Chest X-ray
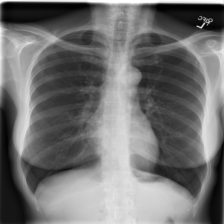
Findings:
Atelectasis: negative
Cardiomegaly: negative
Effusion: negative
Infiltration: positive
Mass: negative
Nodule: negative
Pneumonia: negative
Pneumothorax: negative
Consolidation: negative
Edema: negative
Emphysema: negative
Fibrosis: negative
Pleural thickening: negative
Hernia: negative